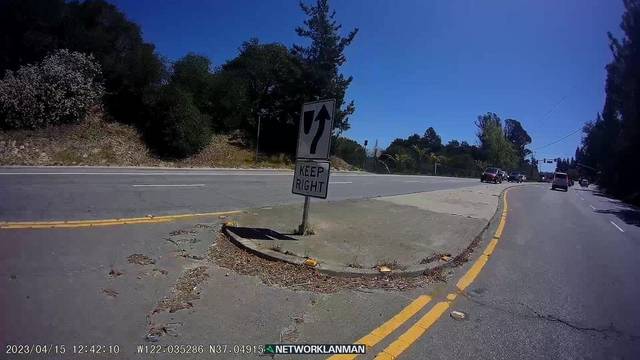
Region: United States
Coordinates: 37.049, -122.035